Question: I tried to add some social media icons to my header just now and they are about 10 times larger than they should be. I've gone through the css and used firebug and I can't find what is doing this.
I would like them to be their regular size and sit on the top right of the header. Thanks in advance!!
Here's what it looks like ( <URL>:

Here's the style.css:
'''
a {
color: #254655;
}
ul, ol {
margin: 0 0 0 5.5em;
}
#page {
margin: 0 auto;
}
body{
background: #f3f3f3;
border-top: none;
border-top: 10px solid #666666;
}
#page {
margin: 0em auto;
width: 1000px;
}
.singular.page .hentry {
padding: 0.5em 0 0;
}
#branding{
background: #f3f3f3;
color: #000000;
border-top: none;
position: relative;
z-index: 2;
}
#site-title {
/*margin-right: 270px;*/
padding: 0.66em 0 0 0;
}
#site-title a {
color: #111111;
font-size: 60px;
font-weight: bold;
line-height: 36px;
text-decoration: none;
}
#branding h1, header#branding a{
text-align: left;
margin-right: 0;
}
#branding span{
text-align: center;
}
#branding img {
height: auto;
margin-bottom: -.66em;
width: 30%;
}
#branding .widget{
position: absolute;
top: 2em;
right: 7.6%;
}
#respond{ background: #E7DFD6; }
.welcome{
margin: 15px 60px;
background: #f3f3f3;
border: 1px solid #f6ff96;
padding: 15px;
text-align: center;
}
/* =Menu
-------------------------------------------------------------- */
/*.header_nav ul{
margin: 0;
padding: 0;
text-align: center;
width: 400px;
}
*/
#branding img .sm-img {
height: auto;
margin-bottom: -.66em;
width: 100%;
}
.header_nav {
background: #f3f3f3
}
.header_nav .head-nav {
border-bottom: 1px solid #cfcec9;
border-top: 1px solid #cfcec9;
margin-top: 30px;
padding-top: 5px;
padding-bottom: 5px;
text-align: right
}
.header_nav ul li{
display: inline;
}
.header_nav ul li a{
padding: 10.5px 21px;
color: #000000;
}
.header_nav ul li a:hover, .menu ul li .current{
color: #a8cb17;
text-decoration: none;
}
#access {
background: #f3f3f3; /* Show a solid color for older browsers */
}
#access ul {
font-size: 13px;
list-style: none;
margin: 0 0 0 -0.8125em;
padding-left: 0;
}
#access li {
float: center;
position: relative;
display: inline;
}
#access a {
}
#access ul ul {
}
#access ul ul ul {
}
#access ul ul a {
}
#access a:focus {
}
#access li:hover > a,
#access a:focus {
}
#access ul li:hover > ul {
}
#access .current_page_item > a,
#access .current_page_ancestor > a {
font-weight: bold;
}
'''
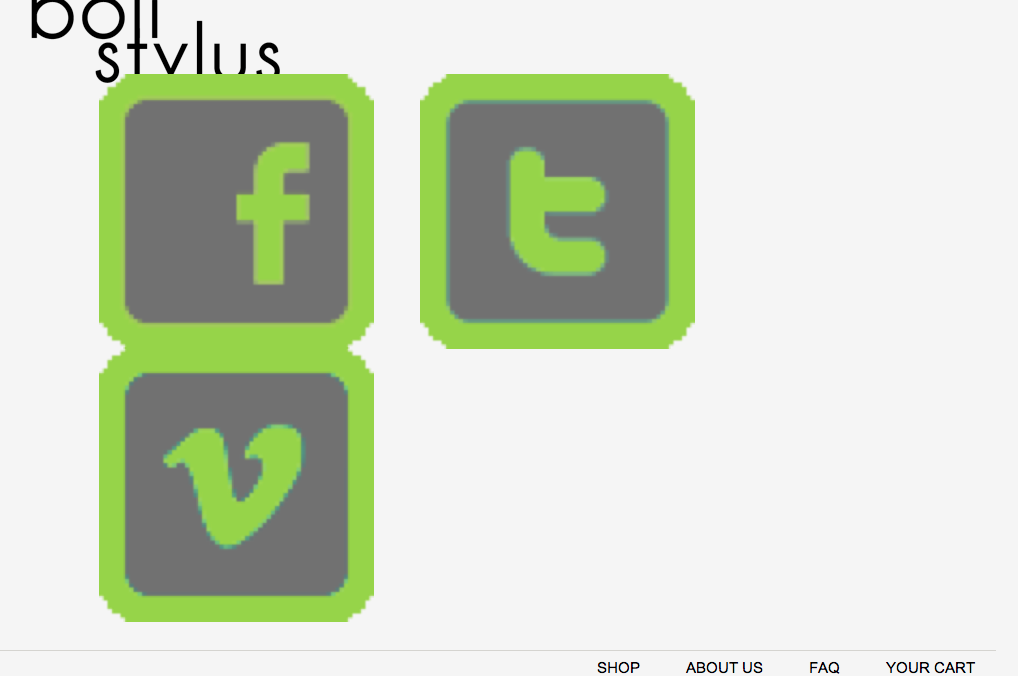
Answer: You're specifying a percentage width multiple times in your CSS, here are the lines:
'''
style.css (line 70)
#branding img {
height: auto;
margin-bottom: -0.66em;
width: 30%; //remove
}
style.css (line 530)
#branding img {
height: auto;
margin-bottom: -7px;
width: 100%; //remove
}
'''
Remove those and they should display ok.